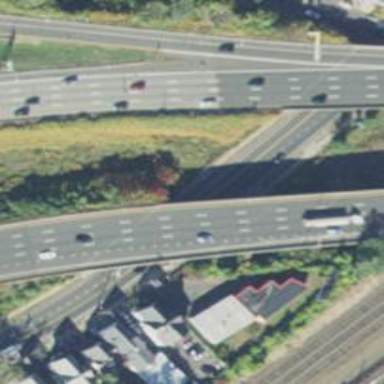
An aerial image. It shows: Bridge over motorway.